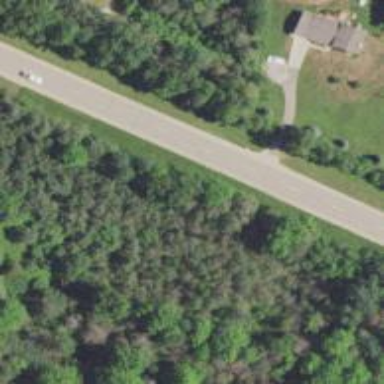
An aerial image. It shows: Secondary road.